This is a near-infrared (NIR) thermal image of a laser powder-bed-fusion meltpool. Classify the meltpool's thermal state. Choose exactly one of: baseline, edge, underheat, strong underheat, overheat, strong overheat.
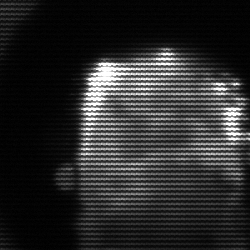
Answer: baseline